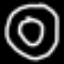
Label: donut